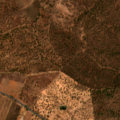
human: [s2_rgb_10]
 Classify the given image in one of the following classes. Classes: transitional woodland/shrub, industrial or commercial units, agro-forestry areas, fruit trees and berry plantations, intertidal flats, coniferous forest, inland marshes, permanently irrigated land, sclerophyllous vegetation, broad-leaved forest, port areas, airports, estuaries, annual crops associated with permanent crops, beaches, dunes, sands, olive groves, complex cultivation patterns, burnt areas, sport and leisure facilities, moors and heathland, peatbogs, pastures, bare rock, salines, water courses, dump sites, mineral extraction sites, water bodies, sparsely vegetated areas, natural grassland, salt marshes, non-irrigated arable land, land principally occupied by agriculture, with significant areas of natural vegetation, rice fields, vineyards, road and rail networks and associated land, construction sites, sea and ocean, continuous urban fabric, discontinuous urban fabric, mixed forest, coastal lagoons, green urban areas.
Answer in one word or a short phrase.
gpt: olive groves, agro-forestry areas, broad-leaved forest